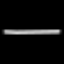
Label: line